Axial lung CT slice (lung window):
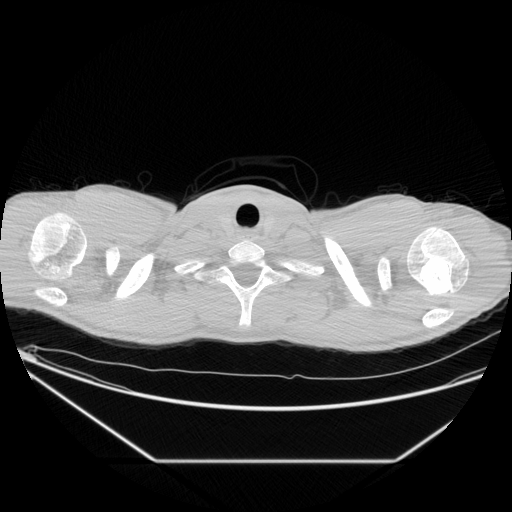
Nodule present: no